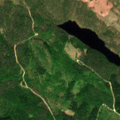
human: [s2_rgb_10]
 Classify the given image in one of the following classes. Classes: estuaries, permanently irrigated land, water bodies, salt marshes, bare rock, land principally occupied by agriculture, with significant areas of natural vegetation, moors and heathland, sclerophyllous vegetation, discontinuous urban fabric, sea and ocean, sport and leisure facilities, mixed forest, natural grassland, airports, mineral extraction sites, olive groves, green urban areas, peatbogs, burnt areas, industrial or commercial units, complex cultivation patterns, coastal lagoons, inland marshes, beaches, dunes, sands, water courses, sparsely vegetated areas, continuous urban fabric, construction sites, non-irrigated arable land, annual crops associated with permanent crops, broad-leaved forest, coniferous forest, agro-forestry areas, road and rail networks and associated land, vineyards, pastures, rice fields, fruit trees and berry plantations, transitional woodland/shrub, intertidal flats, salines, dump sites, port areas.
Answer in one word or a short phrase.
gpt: coniferous forest, mixed forest